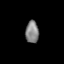
Tissue: prostate
Cell type: T cells
Senescence score: 0.2083
Nuclear area (px): 285
Mean DAPI intensity: 131.849